Field crop: maize
Growth stage: 1
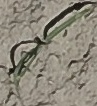
Species: sorghum